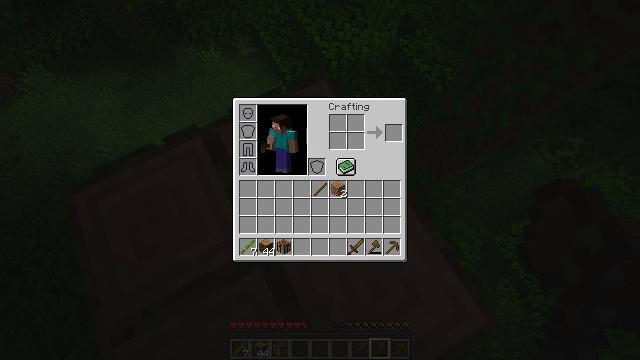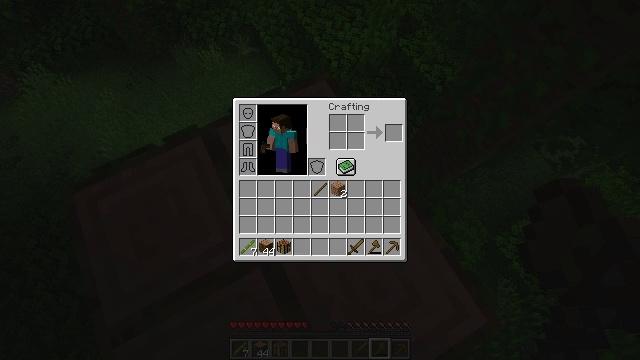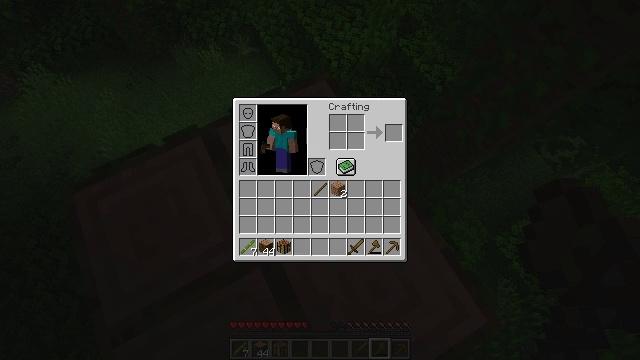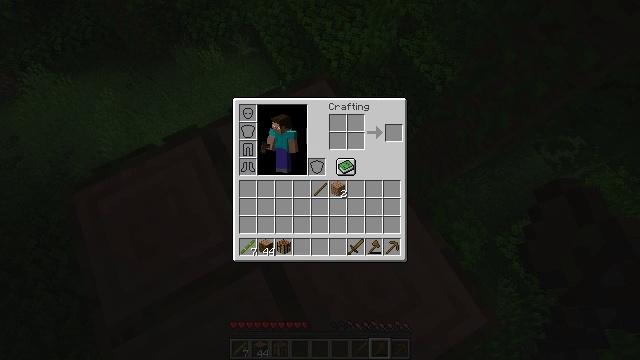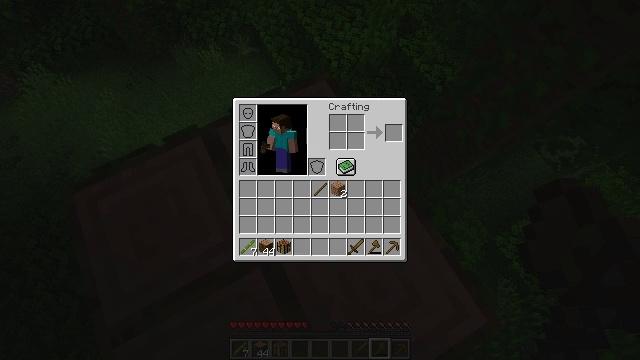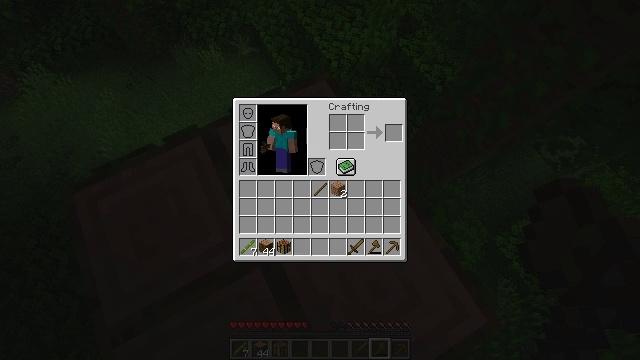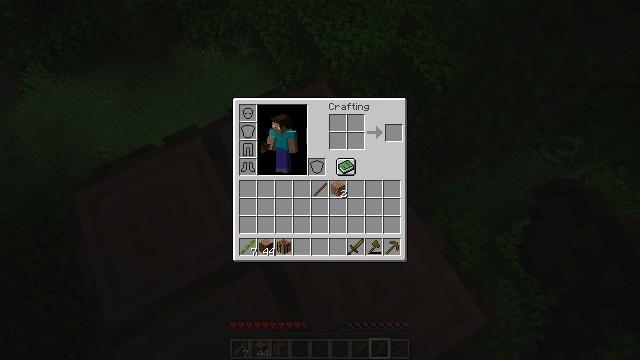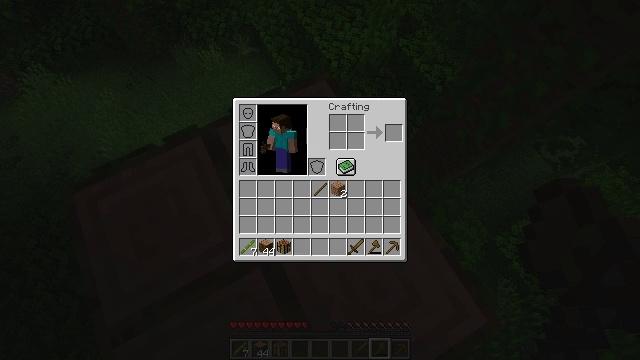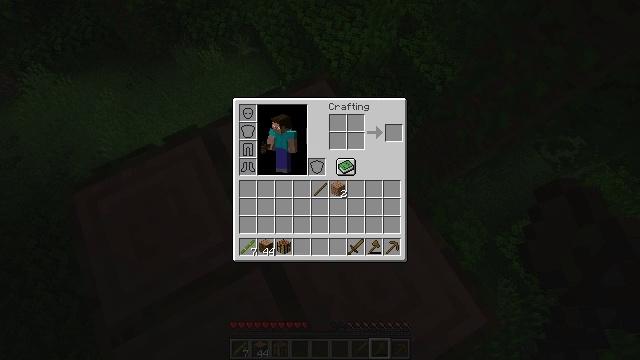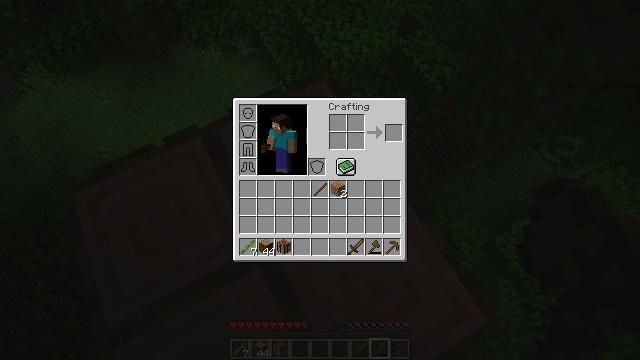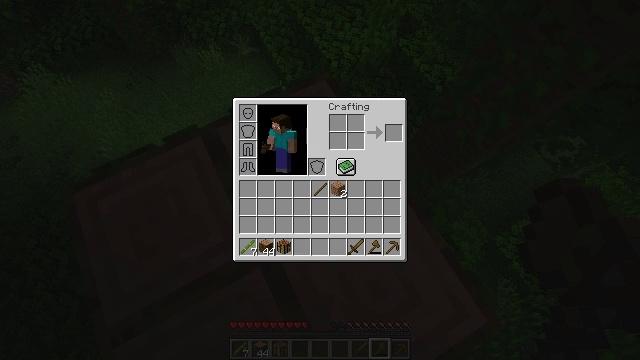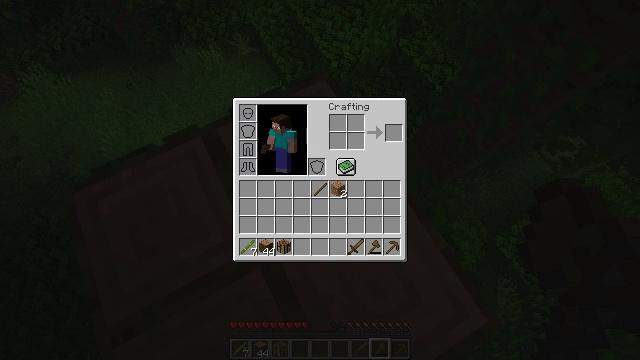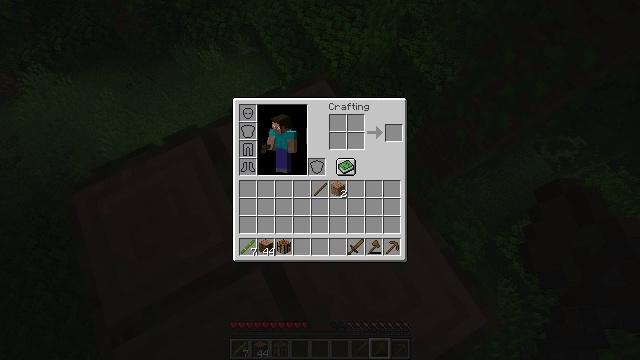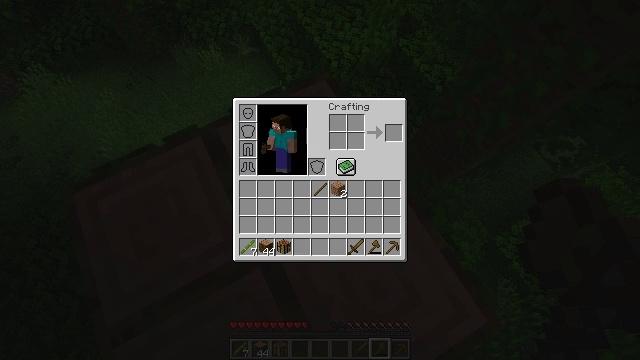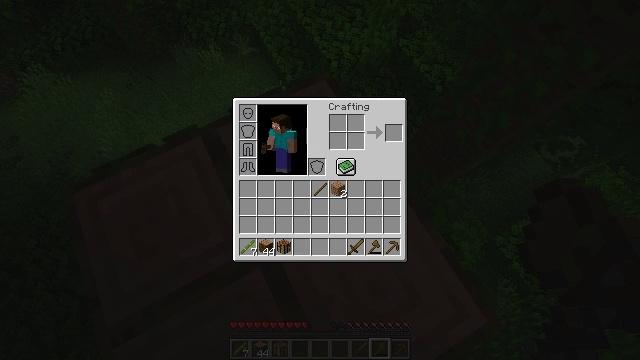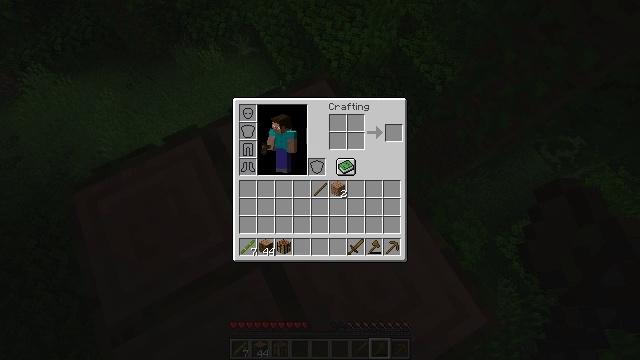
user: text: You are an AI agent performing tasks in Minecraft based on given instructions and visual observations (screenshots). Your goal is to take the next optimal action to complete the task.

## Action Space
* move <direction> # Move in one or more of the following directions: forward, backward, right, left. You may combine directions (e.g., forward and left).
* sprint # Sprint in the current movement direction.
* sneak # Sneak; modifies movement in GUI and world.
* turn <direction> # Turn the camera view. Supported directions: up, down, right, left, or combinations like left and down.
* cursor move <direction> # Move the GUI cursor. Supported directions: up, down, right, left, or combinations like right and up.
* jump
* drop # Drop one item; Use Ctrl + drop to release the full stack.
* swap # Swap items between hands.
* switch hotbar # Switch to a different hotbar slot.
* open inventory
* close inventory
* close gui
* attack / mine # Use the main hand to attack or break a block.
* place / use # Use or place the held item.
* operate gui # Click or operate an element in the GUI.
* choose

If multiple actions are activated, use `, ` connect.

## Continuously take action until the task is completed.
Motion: motion action
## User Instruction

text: Chop down a jungle log from the jungle tree.
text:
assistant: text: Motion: no_op
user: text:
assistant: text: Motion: no_op
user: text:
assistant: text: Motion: no_op
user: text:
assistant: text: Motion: no_op
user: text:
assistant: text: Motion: no_op
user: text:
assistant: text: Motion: no_op
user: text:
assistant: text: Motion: no_op
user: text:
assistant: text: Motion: no_op
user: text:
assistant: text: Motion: no_op
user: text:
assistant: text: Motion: no_op
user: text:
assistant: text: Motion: no_op
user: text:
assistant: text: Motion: no_op
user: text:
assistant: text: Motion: no_op
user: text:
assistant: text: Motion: no_op
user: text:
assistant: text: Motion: no_op
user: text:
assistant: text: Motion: no_op
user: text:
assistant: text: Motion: no_op
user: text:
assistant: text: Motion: no_op
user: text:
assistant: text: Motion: no_op
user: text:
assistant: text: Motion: no_op
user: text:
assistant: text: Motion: no_op
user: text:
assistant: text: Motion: no_op
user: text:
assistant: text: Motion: no_op
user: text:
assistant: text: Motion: no_op
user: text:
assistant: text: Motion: no_op
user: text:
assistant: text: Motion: no_op
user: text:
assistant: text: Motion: no_op
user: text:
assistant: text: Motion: no_op
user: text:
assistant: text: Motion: no_op
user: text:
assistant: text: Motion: no_op